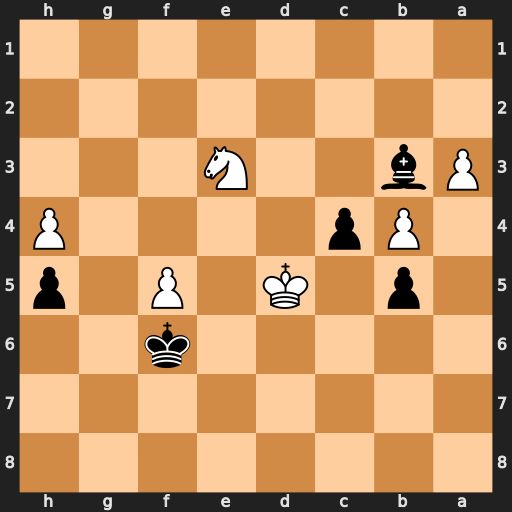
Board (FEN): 8/8/5k2/1p1K1P1p/1Pp4P/Pb2N3/8/8
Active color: b
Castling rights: -
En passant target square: -
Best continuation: c3+ Kc6 Ke5 f6 Kxf6 Kxb5 Ke5 Nc2 Bxc2